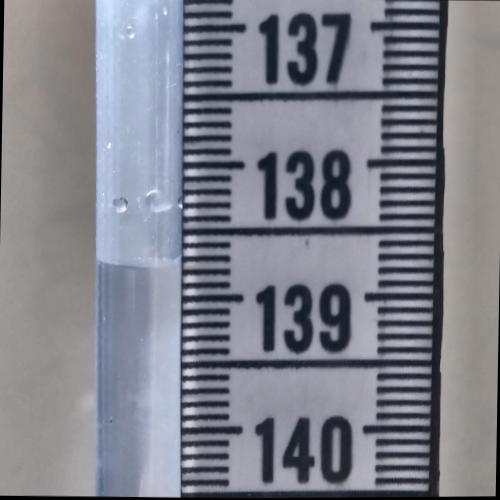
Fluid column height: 138.8 cm